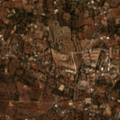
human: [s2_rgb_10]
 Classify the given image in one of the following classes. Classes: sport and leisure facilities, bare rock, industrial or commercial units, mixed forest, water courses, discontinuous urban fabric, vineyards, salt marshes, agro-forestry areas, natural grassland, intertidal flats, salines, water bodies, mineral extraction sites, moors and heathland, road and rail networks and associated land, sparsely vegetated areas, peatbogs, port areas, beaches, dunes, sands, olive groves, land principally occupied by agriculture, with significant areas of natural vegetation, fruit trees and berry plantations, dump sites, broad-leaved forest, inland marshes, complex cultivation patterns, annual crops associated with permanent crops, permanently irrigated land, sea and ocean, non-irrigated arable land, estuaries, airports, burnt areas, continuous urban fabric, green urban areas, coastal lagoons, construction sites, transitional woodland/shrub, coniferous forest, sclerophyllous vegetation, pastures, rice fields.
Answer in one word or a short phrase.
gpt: annual crops associated with permanent crops, complex cultivation patterns, land principally occupied by agriculture, with significant areas of natural vegetation